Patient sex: M
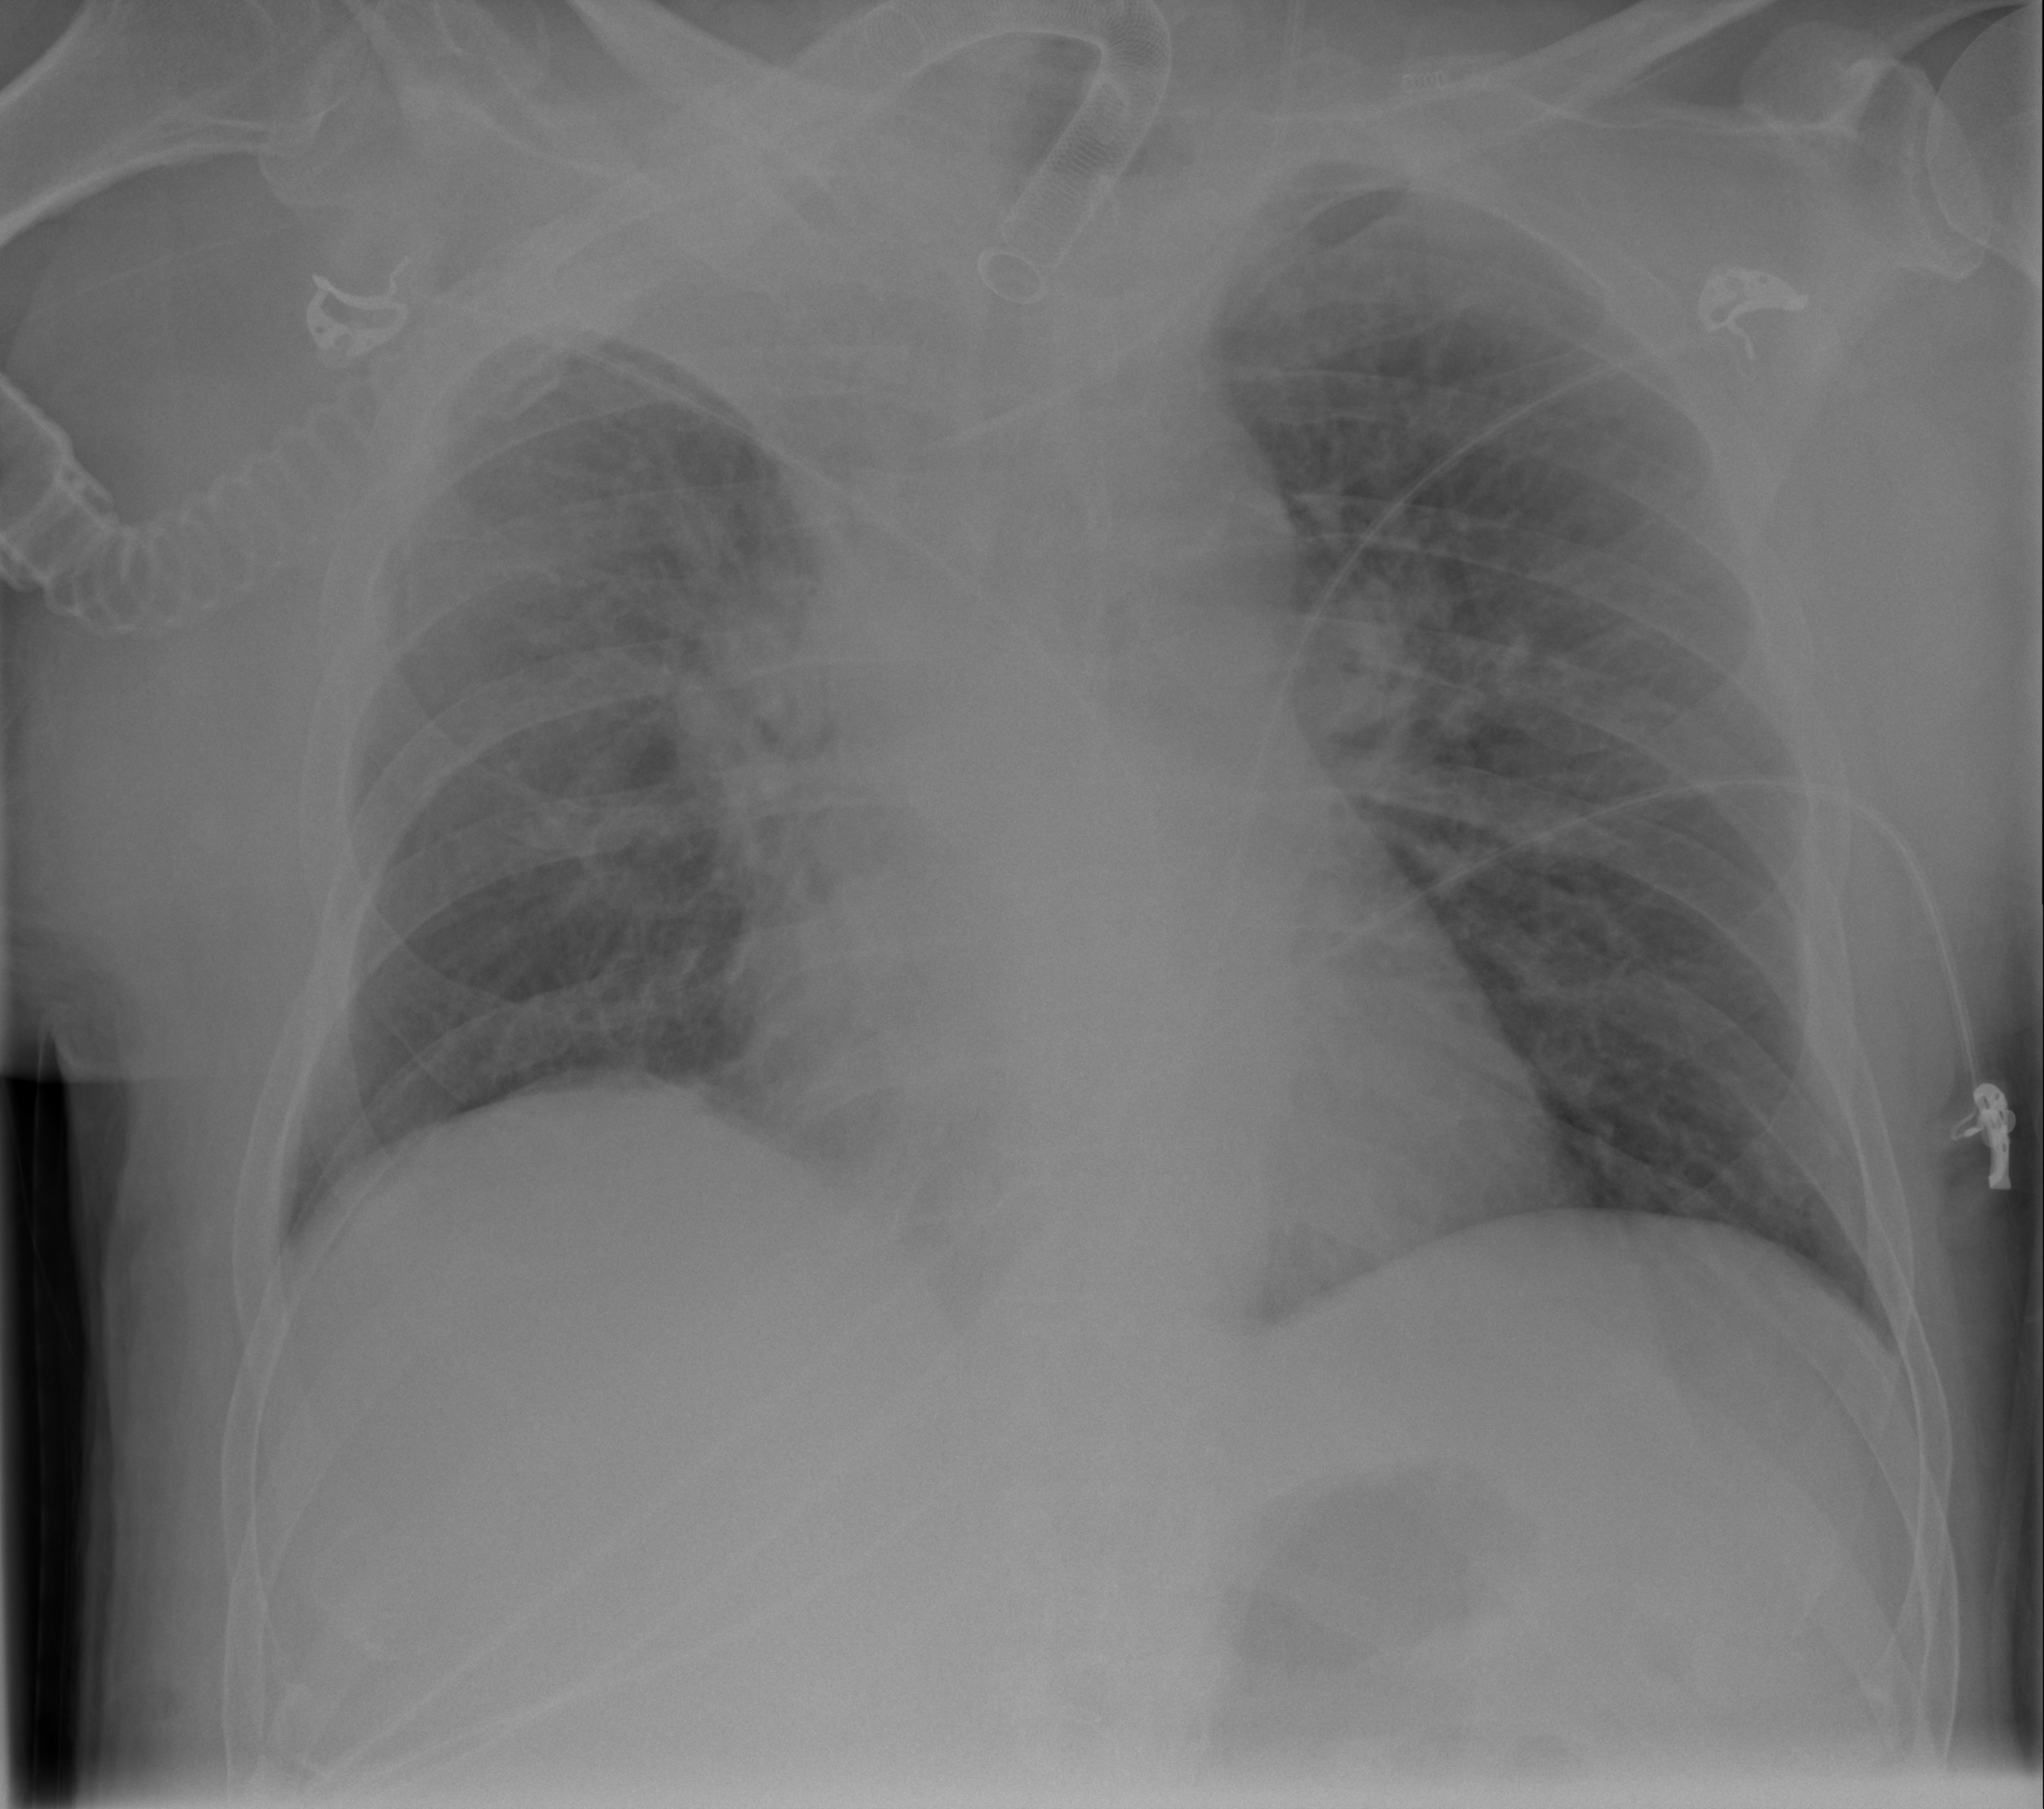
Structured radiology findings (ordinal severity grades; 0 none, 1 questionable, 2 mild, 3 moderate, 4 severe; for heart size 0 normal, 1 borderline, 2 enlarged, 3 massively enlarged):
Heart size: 1
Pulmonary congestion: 2
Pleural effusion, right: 3
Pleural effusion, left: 0
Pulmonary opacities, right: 2
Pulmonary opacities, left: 2
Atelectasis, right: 2
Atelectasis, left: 2